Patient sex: F
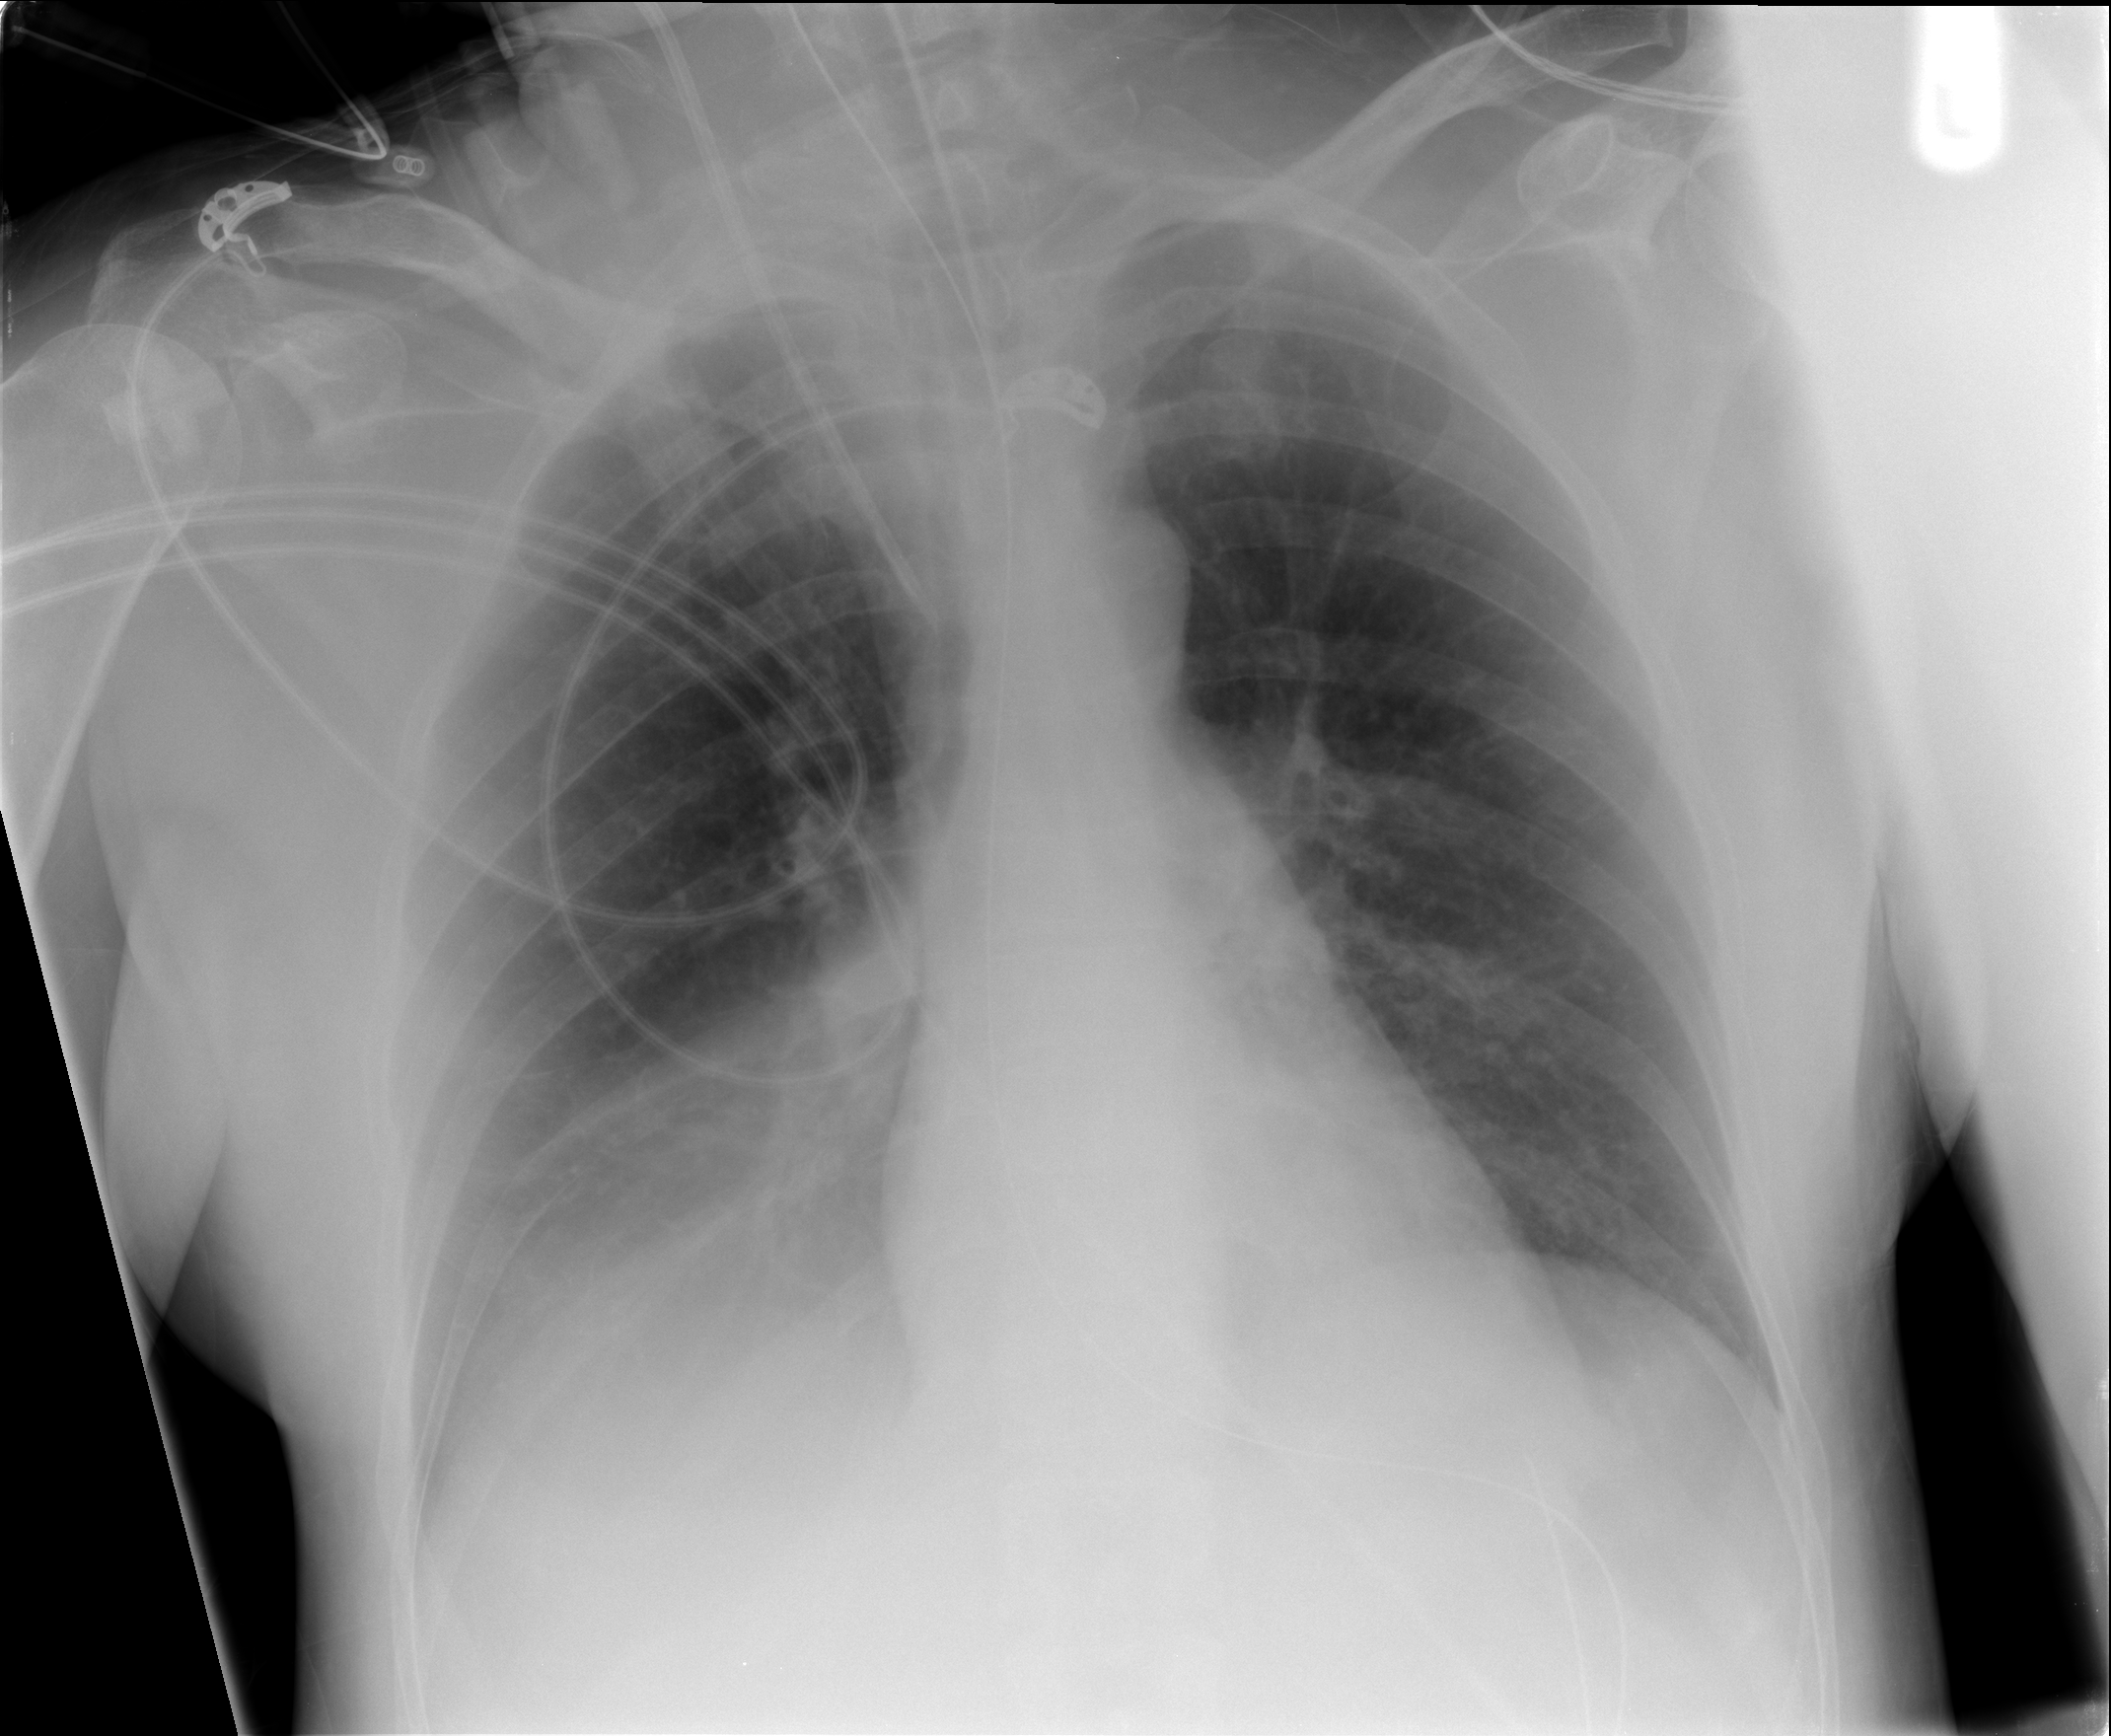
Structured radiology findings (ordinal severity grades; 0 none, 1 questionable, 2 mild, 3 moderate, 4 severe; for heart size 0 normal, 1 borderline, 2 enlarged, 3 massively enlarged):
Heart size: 0
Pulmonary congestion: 0
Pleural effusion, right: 3
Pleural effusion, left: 0
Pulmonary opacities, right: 0
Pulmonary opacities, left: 0
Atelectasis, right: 2
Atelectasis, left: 0